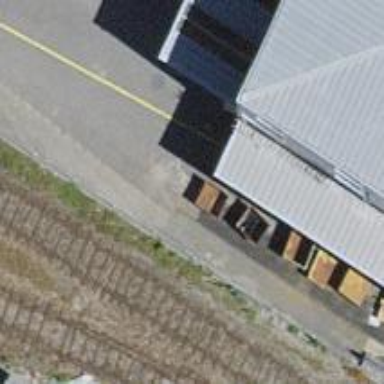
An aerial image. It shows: Single-track spur railway line.